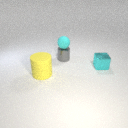
small gray metal cylinder to the right of large yellow rubber cylinder